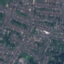
Land use / land cover: Residential